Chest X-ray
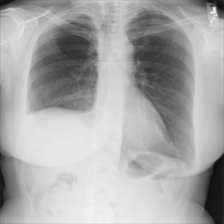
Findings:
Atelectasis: negative
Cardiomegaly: negative
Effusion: negative
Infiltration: negative
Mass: negative
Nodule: negative
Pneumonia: negative
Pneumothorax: negative
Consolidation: negative
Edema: negative
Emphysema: negative
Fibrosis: negative
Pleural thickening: negative
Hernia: negative